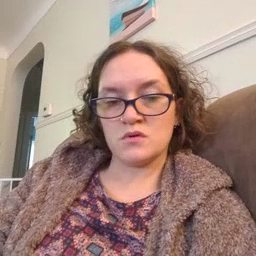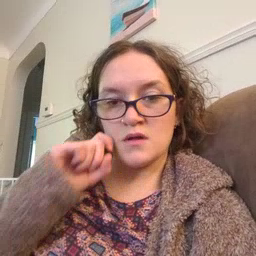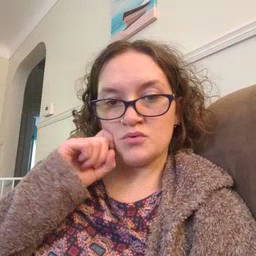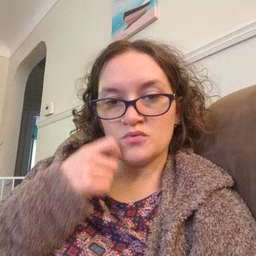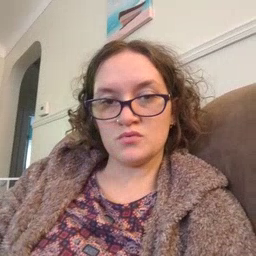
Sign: apple